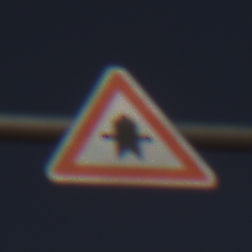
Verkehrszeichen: Vorfahrt
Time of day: MorningAfternoon
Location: Outdoor (Nature)
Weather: PartlyCloudy
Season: NotSpecified
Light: Natural